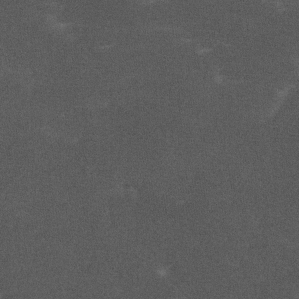
Label: non_frost